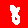
Digit: 8